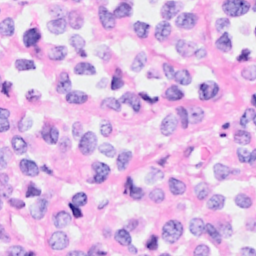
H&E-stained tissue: Breast